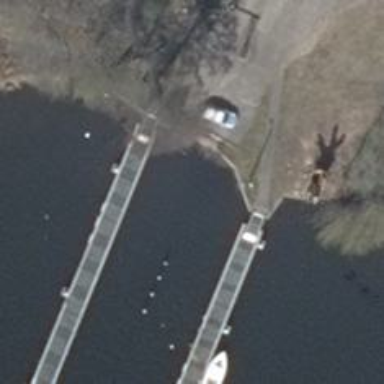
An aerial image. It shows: Man-made pier.